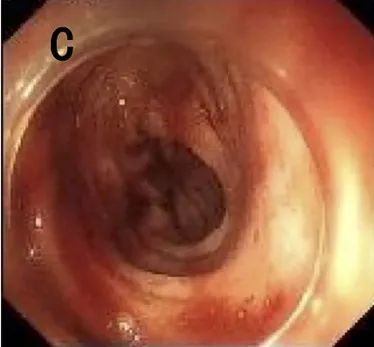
Endoscopy of the lower gastrointestinal tract. (C) Multiple ulcers in the rectum.
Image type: endoscopy (gi_endoscopy)